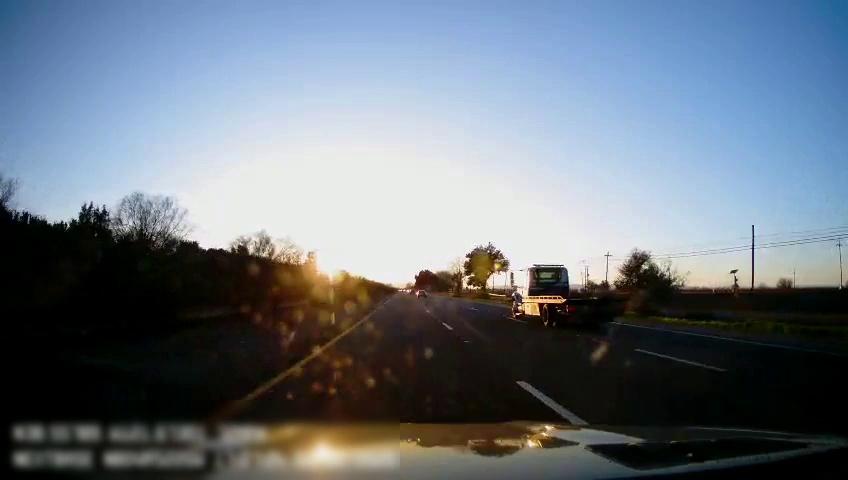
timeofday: Day
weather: Sunny
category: Drivable Space
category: Vehicles | Car
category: Vehicles | Truck
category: Lanes | Alternate Lane
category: Lanes | Current Lane
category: Lanes | Current Lane
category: Lanes | Alternate Lane